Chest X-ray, PA view. Patient: 28 years old, sex F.
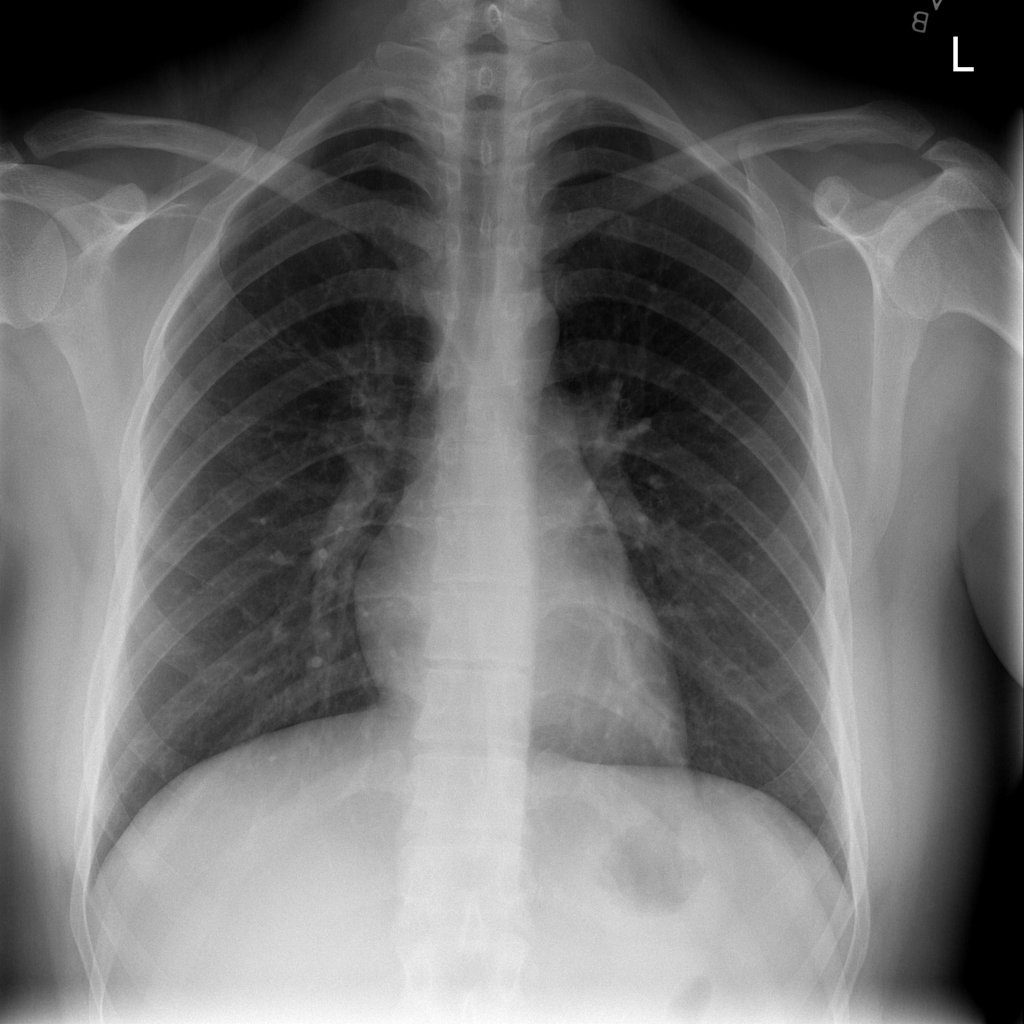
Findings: Infiltration